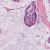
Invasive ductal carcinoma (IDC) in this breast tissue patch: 1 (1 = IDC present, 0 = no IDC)